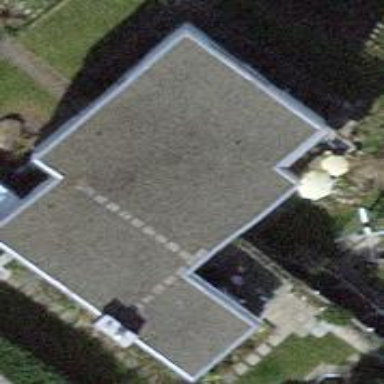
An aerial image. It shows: Detached building.